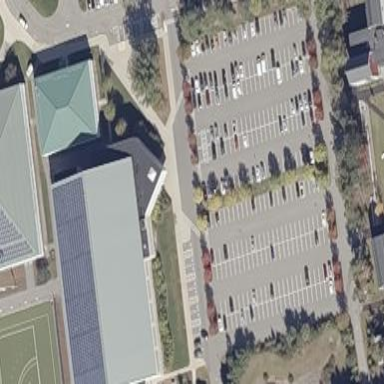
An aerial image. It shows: Parking area.